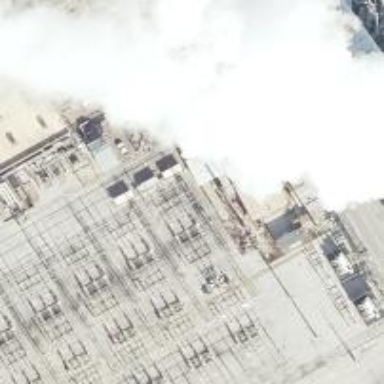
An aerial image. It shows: Switch used for power control.